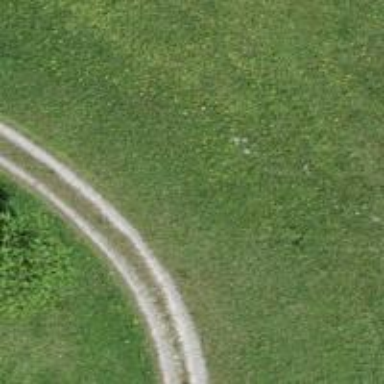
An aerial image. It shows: Gravel track with grade3 tracktype.